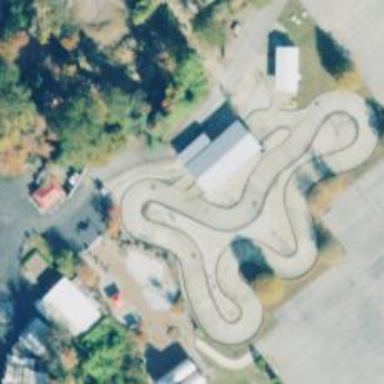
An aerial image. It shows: Karting raceway.